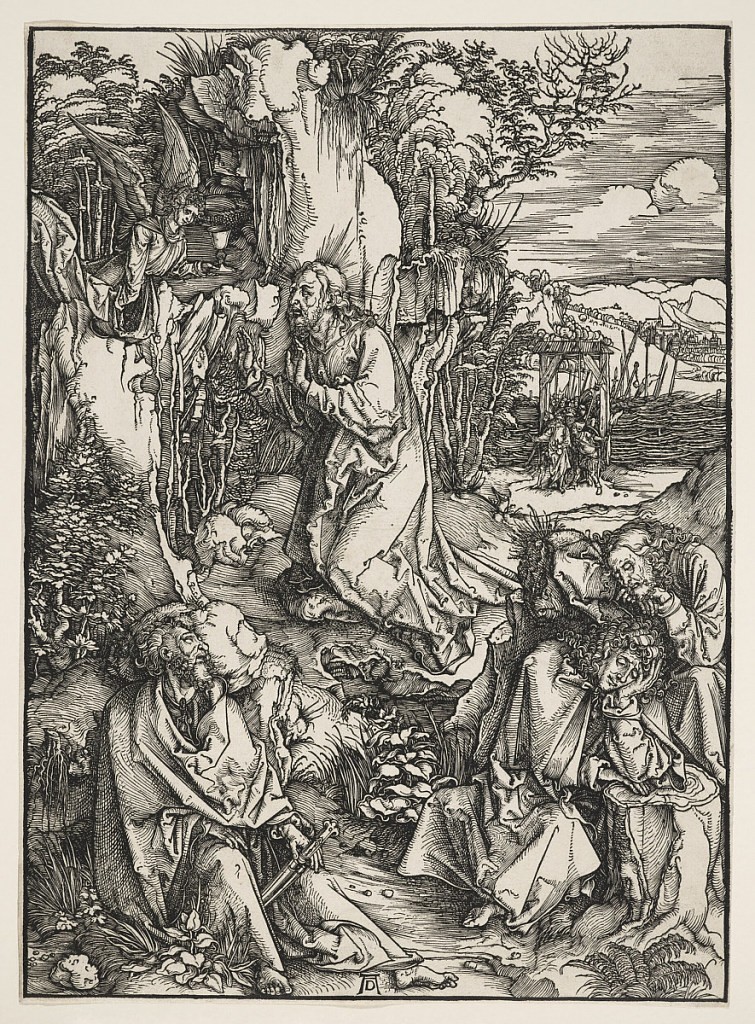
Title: Christ on the Mount of Olives (Agony in the Garden), from the Great Passion
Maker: Albrecht Dürer, German, 1471–1528
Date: ca. 1498
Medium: Woodcut on laid paper
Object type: Print
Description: Christ is represented on His knees, facing left, in center middle ground. Two apostles sit asleep at lower right, and another at lower left. An angel at upper left. In the distance, right, Judas leads a group of soldiers through an entrance gate.